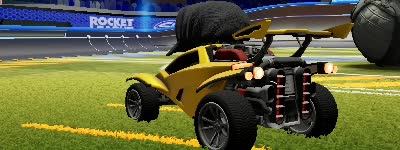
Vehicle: octane